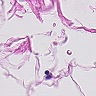
Metastatic tissue present: no